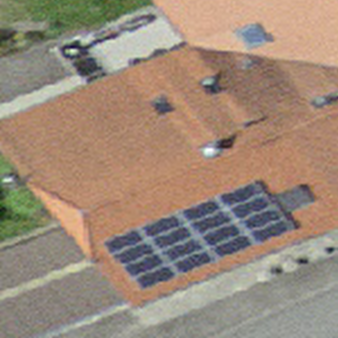
Label: other